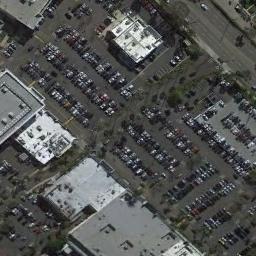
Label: parking_lot